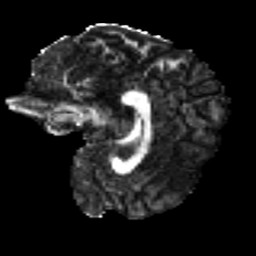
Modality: FA
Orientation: sagittal
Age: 21
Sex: female
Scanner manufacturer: ge
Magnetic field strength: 3 T
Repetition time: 7.8 s
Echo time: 0.0607 s